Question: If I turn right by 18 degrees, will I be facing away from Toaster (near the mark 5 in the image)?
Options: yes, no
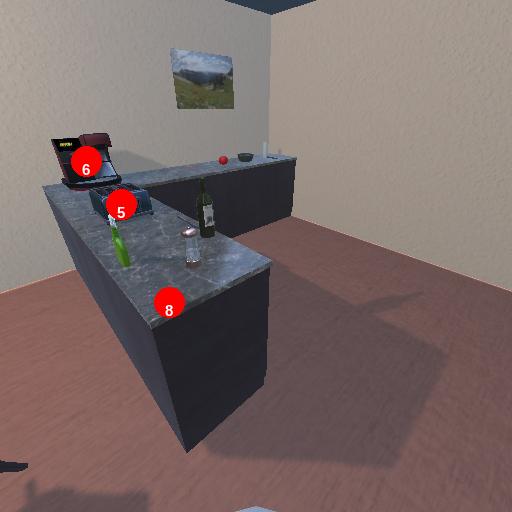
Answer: yes